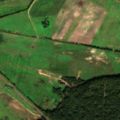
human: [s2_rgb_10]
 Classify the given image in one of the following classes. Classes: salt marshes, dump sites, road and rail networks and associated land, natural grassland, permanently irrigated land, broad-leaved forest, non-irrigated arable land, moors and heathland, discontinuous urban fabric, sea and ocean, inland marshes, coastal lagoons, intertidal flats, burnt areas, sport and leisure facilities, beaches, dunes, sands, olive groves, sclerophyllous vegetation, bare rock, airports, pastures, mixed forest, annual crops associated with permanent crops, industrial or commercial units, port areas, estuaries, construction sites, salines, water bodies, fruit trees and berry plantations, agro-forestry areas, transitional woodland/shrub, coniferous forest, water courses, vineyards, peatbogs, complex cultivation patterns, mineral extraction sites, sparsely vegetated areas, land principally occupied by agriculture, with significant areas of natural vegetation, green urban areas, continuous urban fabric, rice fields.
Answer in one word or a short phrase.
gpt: non-irrigated arable land, coniferous forest